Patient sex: F
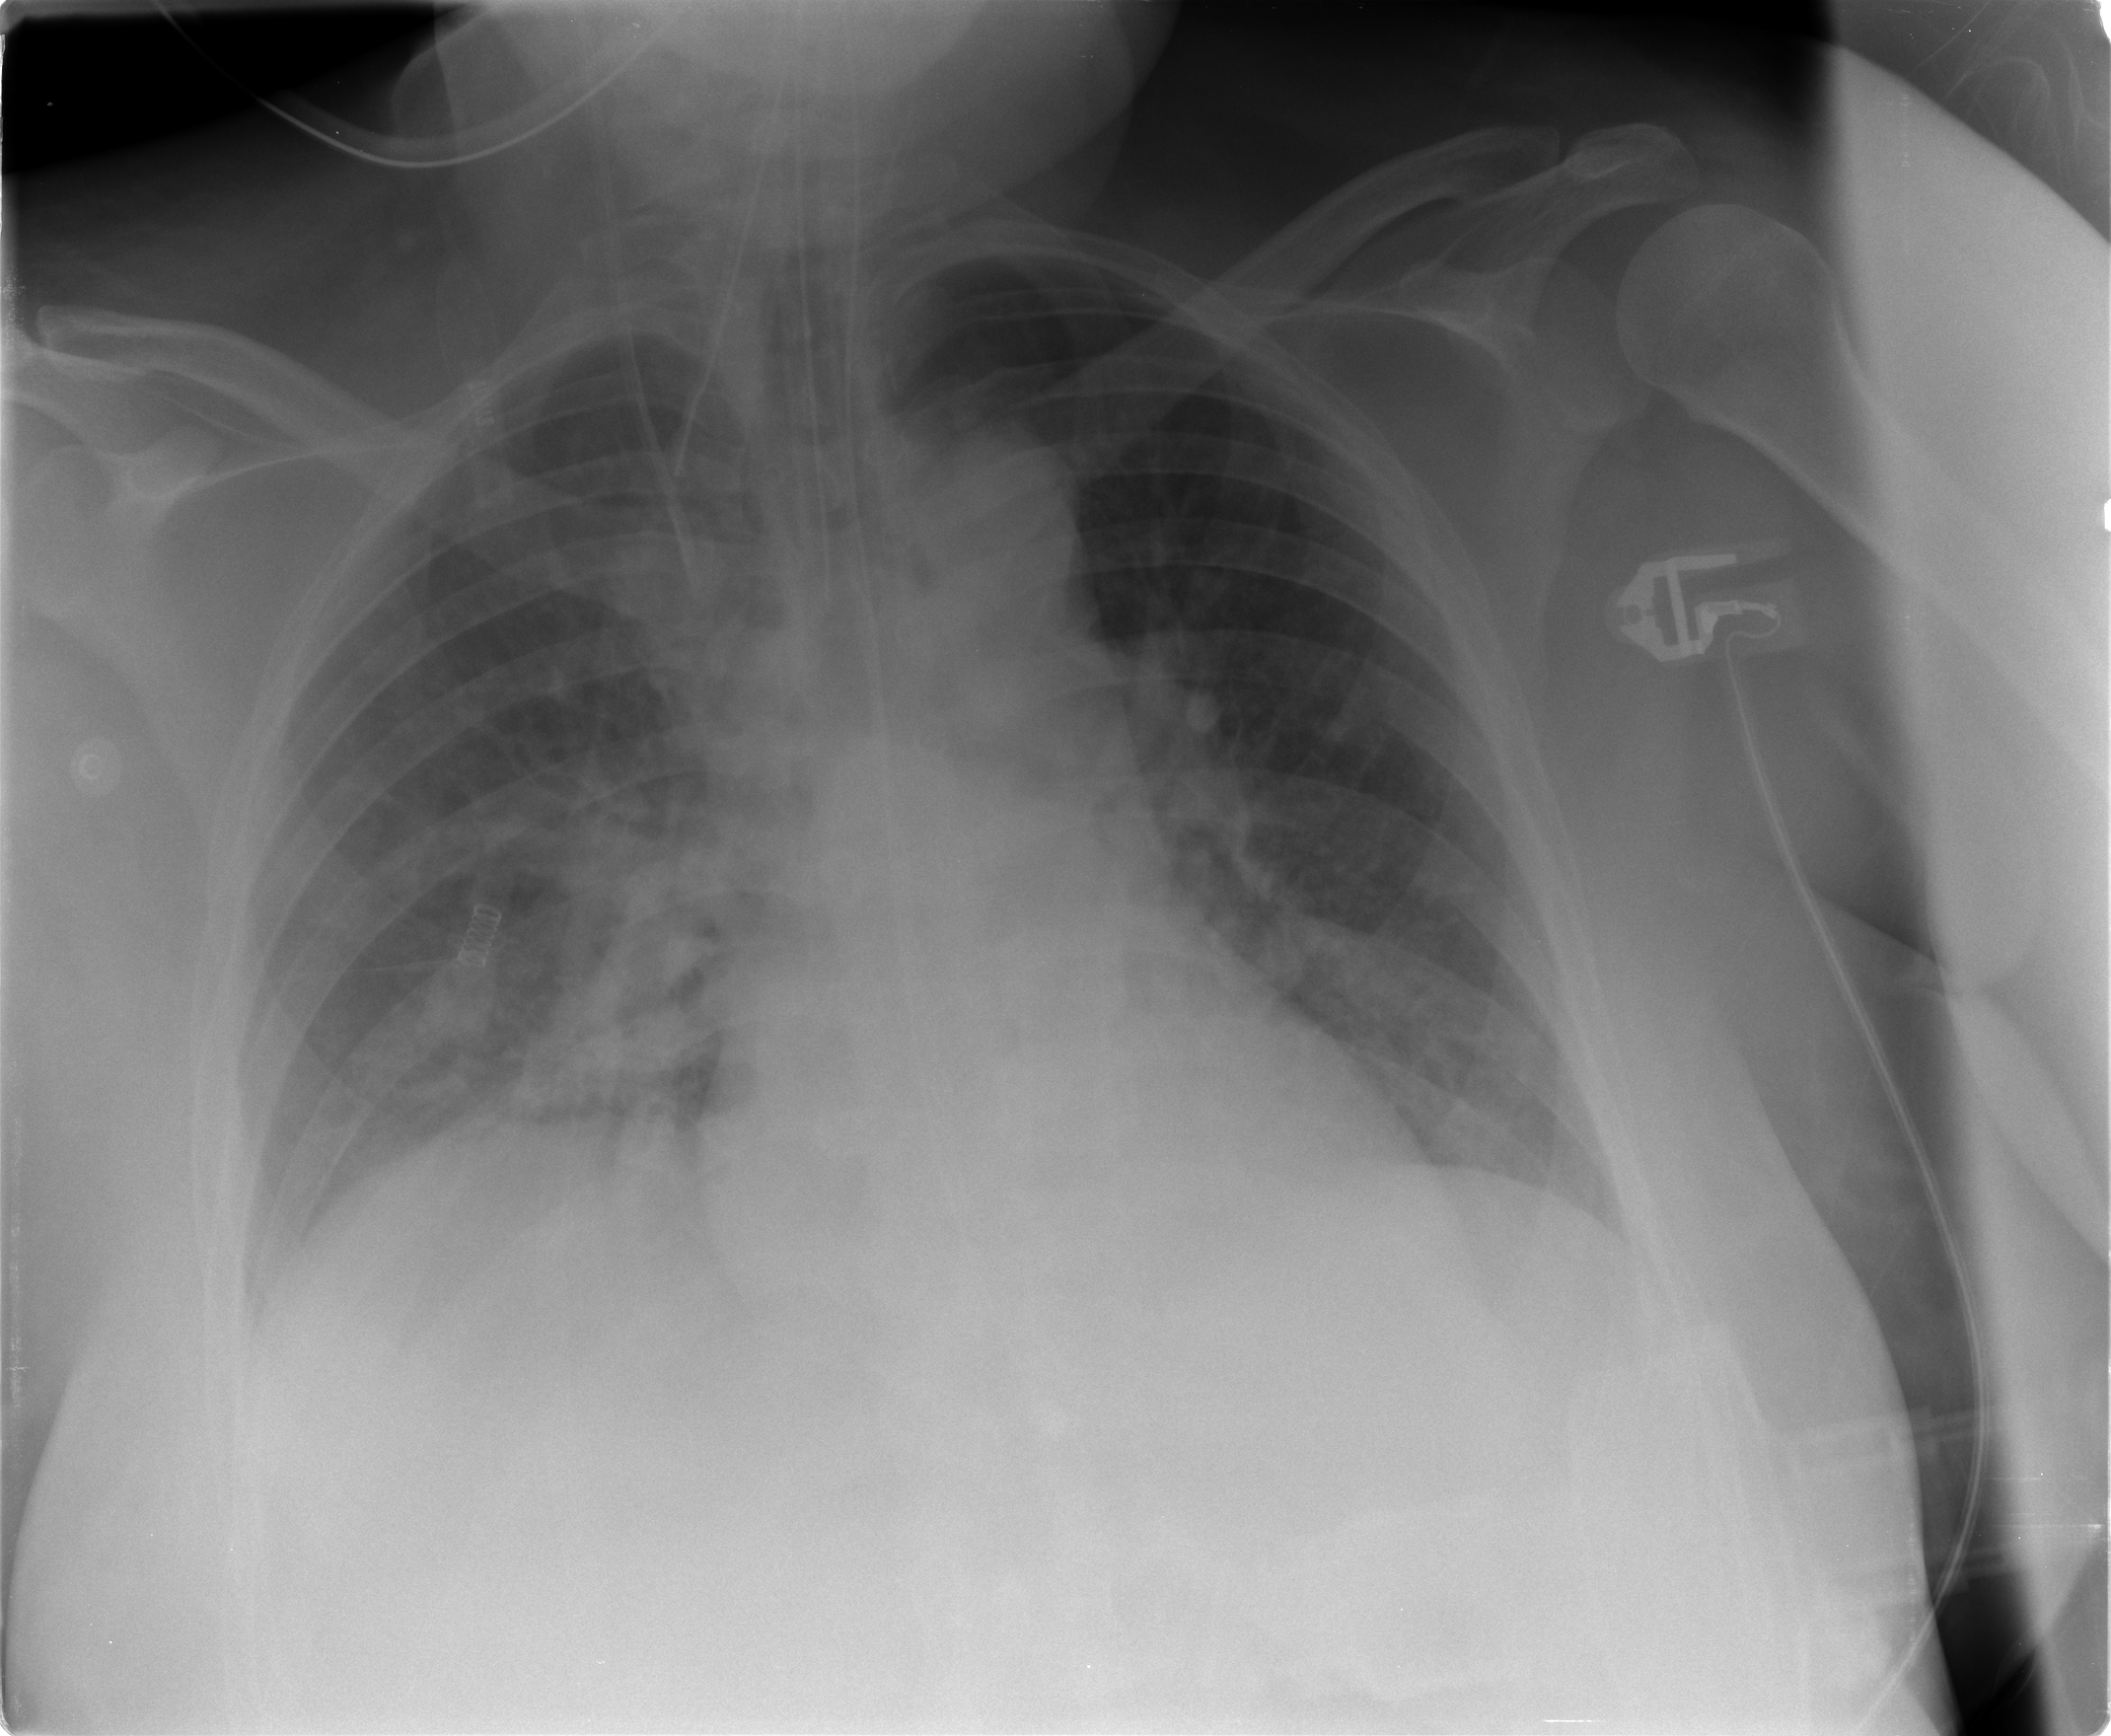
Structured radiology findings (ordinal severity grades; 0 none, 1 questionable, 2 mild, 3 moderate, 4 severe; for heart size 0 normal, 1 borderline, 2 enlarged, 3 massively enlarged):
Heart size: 2
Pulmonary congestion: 2
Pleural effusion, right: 2
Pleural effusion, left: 0
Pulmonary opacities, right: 3
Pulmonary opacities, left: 2
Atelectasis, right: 2
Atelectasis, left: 2